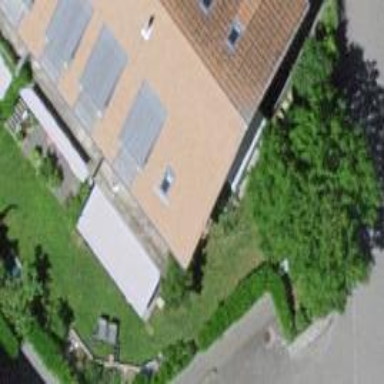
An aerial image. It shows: Gabled roof on residential building.